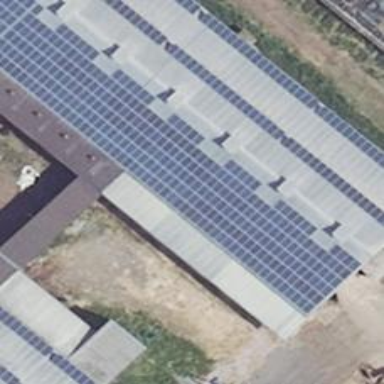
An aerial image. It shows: Small solar photovoltaic panel generator is producing electricity.